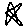
Label: star